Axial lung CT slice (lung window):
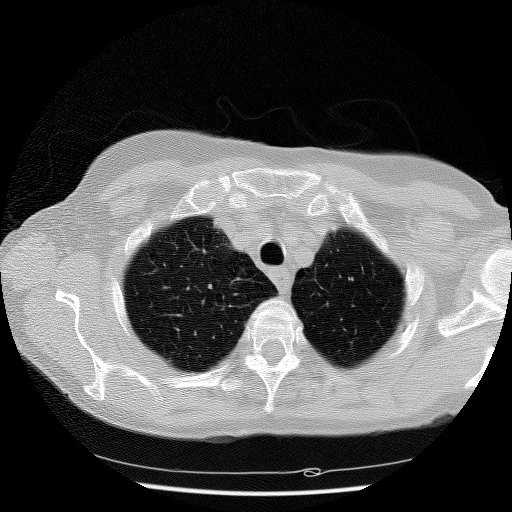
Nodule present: no